Field crop: tomato
Growth stage: 1
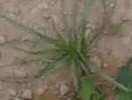
Species: cyperus